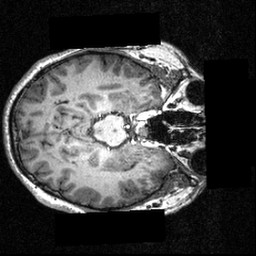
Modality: T1w
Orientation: axial
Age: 25
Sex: male
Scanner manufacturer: siemens
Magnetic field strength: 3.951 T
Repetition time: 1.5 s
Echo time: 0.00335 s